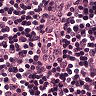
Metastatic tissue present: no